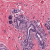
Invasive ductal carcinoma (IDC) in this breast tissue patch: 0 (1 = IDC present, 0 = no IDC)